Question: I have a 'NSViewController' , in which I wish to create a an 'IBOutletCollection(NSTextField)'.
In my header file, I introduced these lines of code :
'''
@property (strong) IBOutletCollection(NSTextField) NSArray *iNetworkIDOctets;
@property (strong) IBOutletCollection(NSTextField) NSArray *oWildcardOctets;
@property (strong) IBOutletCollection(NSTextField) NSArray *oSubnetOctets;
'''
My problem is that I can't see the IBOutletCollection in Interface Builder, therefore, I can't connect my NSTextField items to my outlet collection.
Normal 'IBoutlet'properties work fine though.

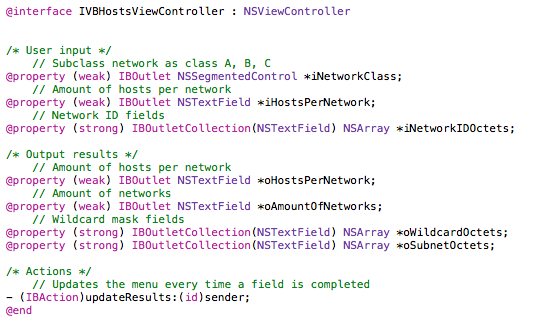
Answer: Unfortunately, IBOutletCollection is only supported on iOS. For OS X, you'll have to create a separate outlet for each object, or else come up with an alternate way to reference the text fields in your XIB.